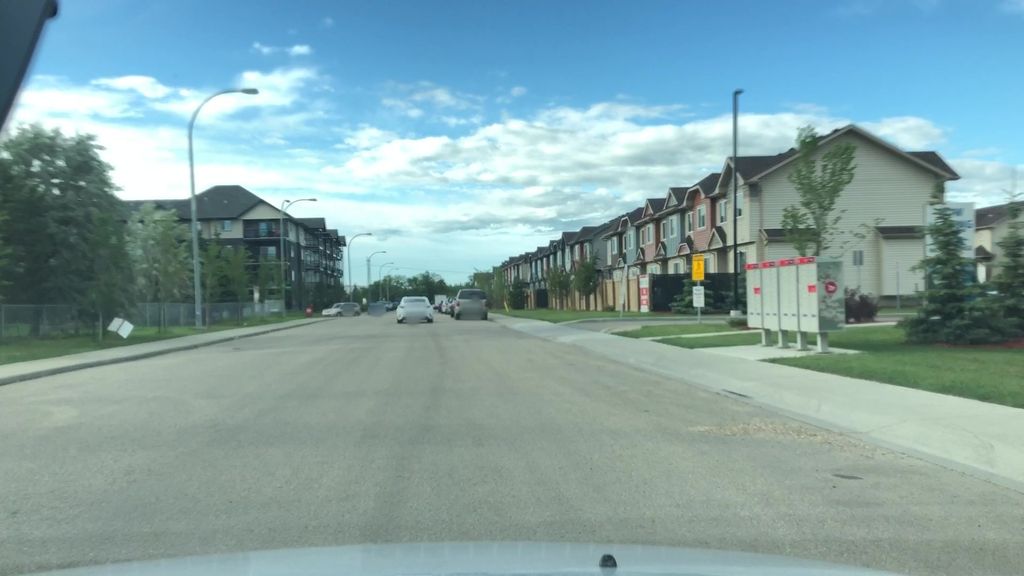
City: edmonton